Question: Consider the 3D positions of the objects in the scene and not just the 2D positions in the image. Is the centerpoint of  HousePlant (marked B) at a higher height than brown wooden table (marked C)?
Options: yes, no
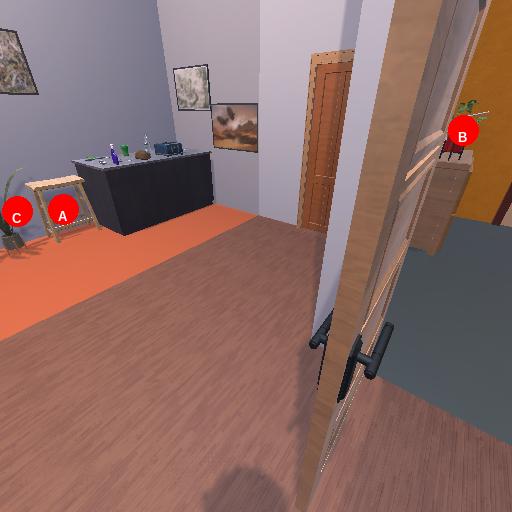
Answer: yes